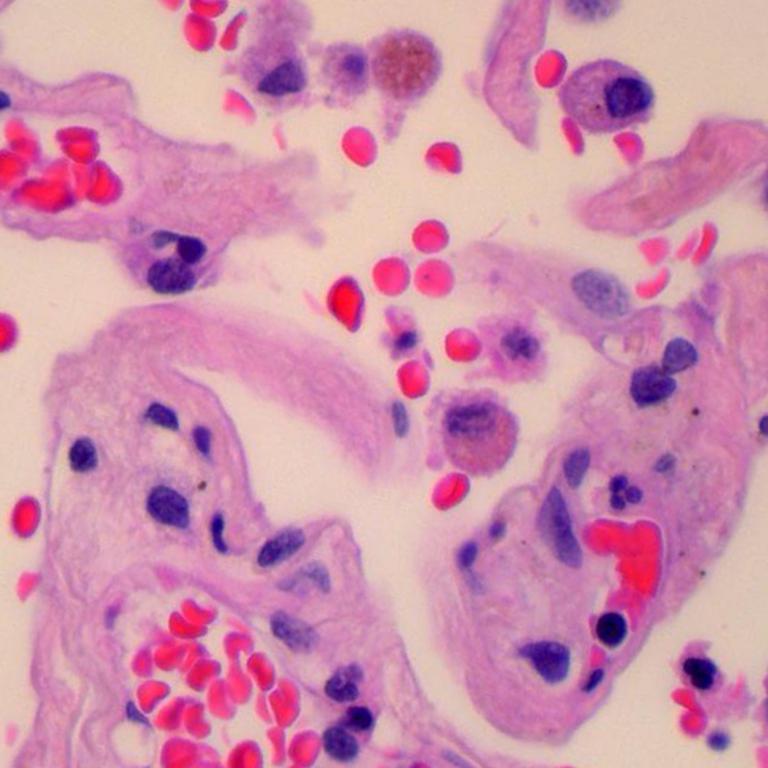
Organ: lung
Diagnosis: benign